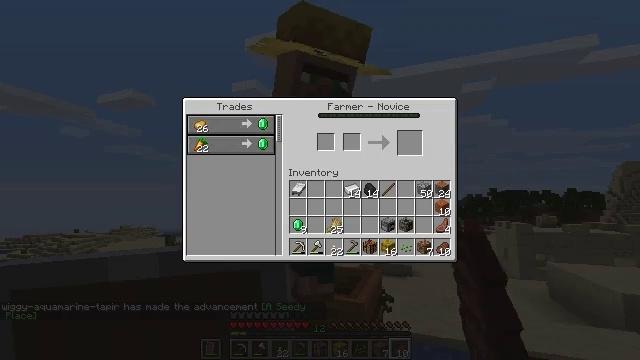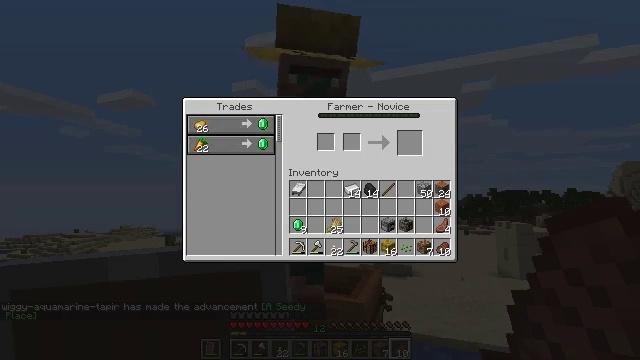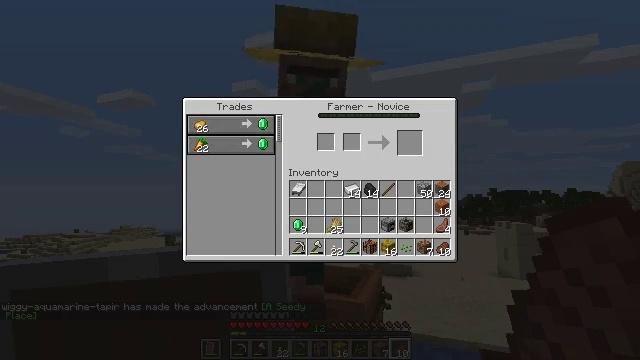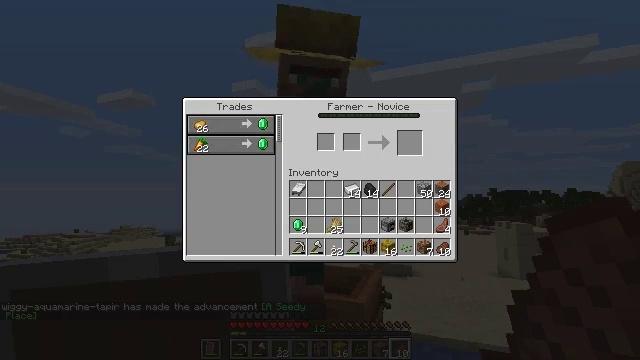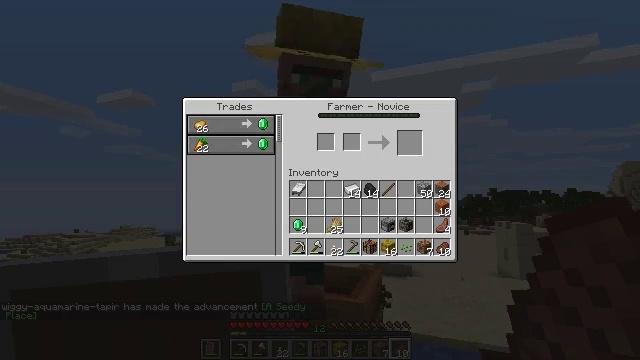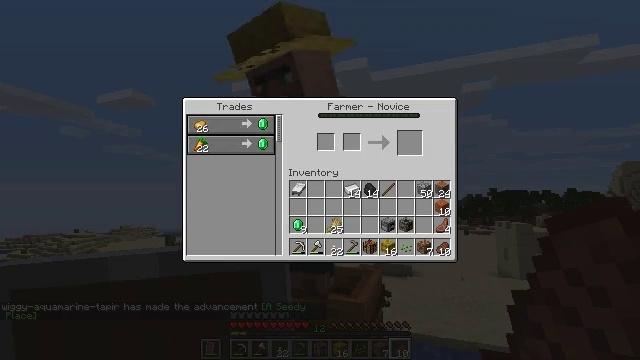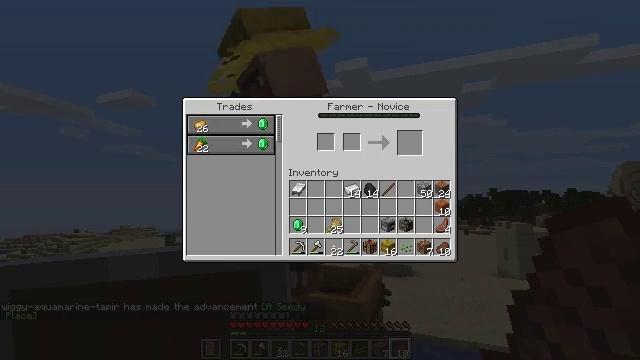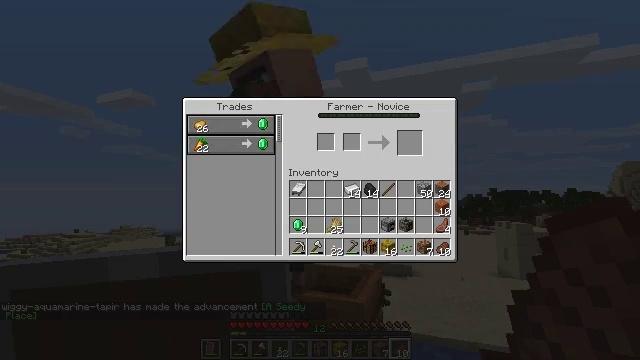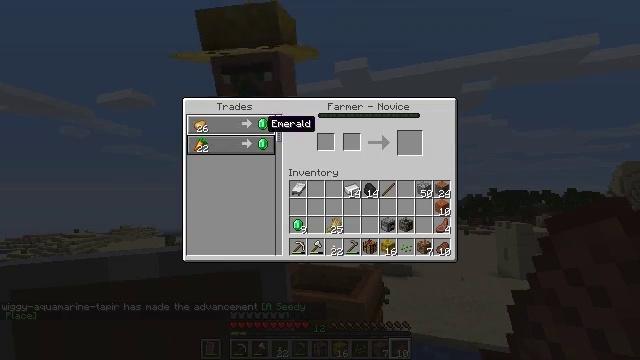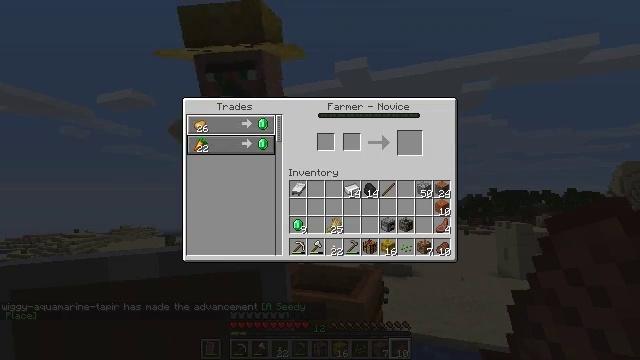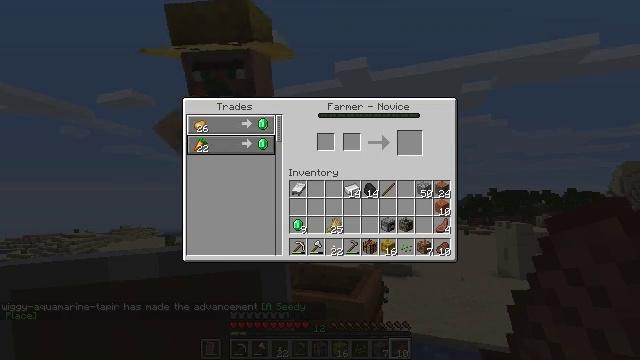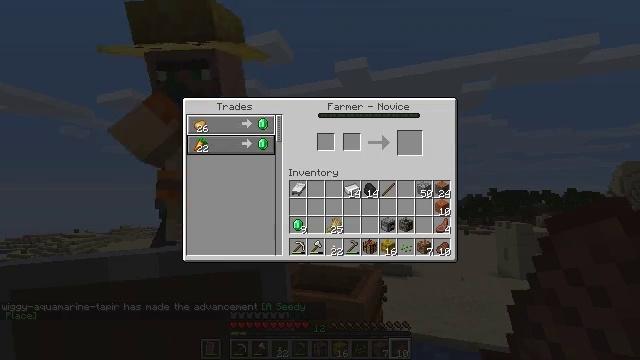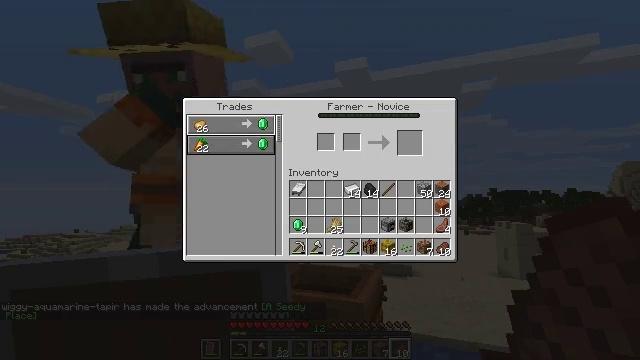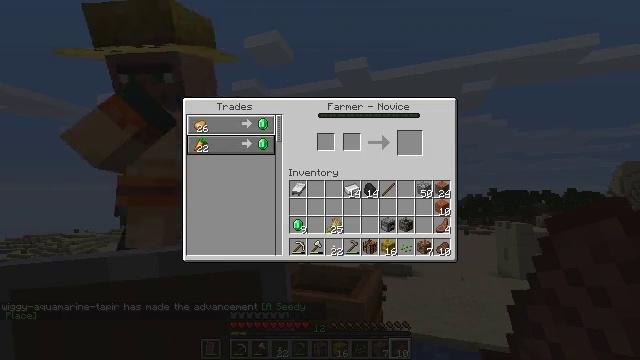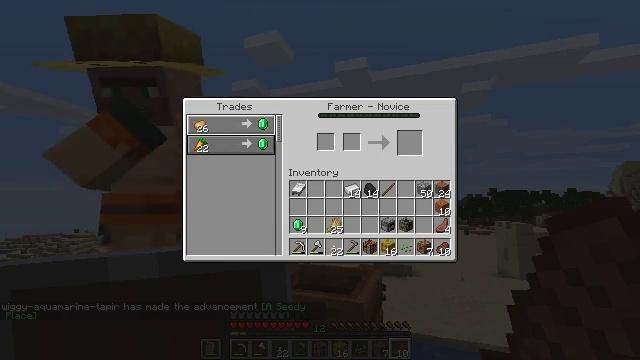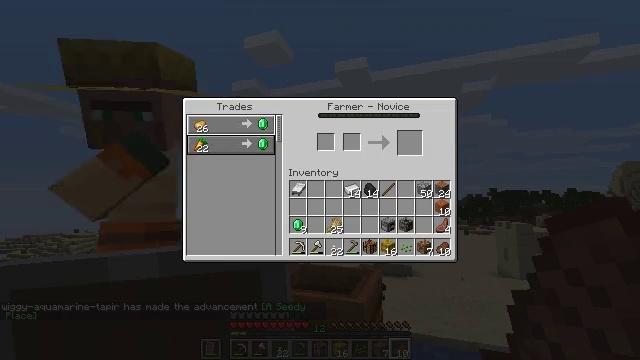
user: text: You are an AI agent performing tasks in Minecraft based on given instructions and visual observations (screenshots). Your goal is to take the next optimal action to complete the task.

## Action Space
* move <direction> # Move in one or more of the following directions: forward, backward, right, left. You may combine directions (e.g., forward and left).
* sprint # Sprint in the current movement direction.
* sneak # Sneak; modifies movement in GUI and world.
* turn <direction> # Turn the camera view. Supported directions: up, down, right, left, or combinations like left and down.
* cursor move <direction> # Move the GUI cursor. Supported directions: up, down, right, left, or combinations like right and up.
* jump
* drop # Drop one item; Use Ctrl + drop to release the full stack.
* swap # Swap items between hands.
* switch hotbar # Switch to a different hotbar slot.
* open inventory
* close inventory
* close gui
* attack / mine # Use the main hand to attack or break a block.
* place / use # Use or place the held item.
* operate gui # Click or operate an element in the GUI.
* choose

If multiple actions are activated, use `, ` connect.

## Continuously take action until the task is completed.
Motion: motion action
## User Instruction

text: Remove the existing composter.
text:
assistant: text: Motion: no_op
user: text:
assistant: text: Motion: no_op
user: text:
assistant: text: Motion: no_op
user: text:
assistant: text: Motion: no_op
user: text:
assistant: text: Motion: no_op
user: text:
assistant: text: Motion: no_op
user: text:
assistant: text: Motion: cursor move left and up
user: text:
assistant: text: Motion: cursor move left and up
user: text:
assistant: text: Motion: cursor move left
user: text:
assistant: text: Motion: no_op
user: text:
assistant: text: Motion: no_op
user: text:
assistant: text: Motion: no_op
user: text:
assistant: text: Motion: no_op
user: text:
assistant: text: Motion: no_op
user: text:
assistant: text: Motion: no_op
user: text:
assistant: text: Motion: no_op
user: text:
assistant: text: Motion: no_op
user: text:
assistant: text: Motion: no_op
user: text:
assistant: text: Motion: no_op
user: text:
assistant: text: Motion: no_op
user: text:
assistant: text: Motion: close gui
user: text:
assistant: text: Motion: turn left and down
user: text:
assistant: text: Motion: turn left and down
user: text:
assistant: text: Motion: turn left and down
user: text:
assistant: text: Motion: turn left and down
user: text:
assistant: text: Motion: turn down
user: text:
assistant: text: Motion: no_op
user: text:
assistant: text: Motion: no_op
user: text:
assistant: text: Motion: no_op
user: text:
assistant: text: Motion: switch to hotbar 2